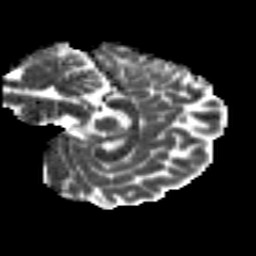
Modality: MD
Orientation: sagittal
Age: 18
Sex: female
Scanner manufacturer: siemens
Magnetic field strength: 3 T
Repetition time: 8.8 s
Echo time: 0.085 s